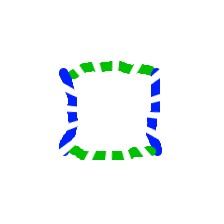
Shape: square